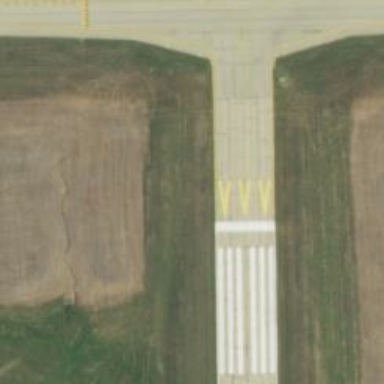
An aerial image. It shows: Displaced threshold runway at the airport.